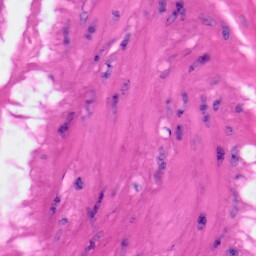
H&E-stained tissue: Skin